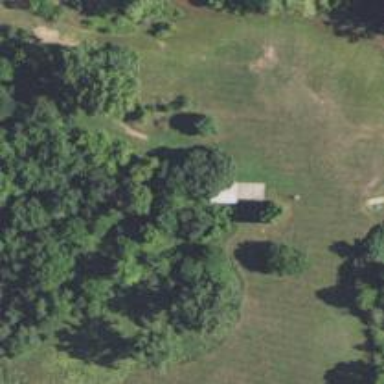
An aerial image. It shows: Disc golf hole.